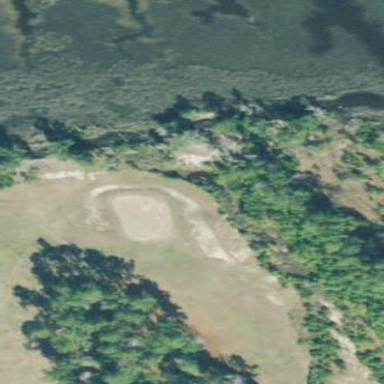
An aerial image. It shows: Sandy area is golf bunker.